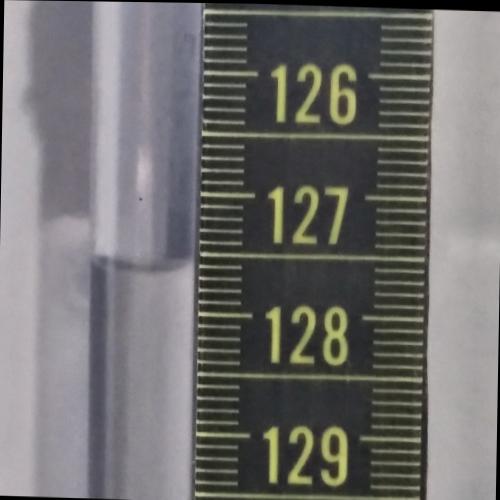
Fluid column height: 127.6 cm